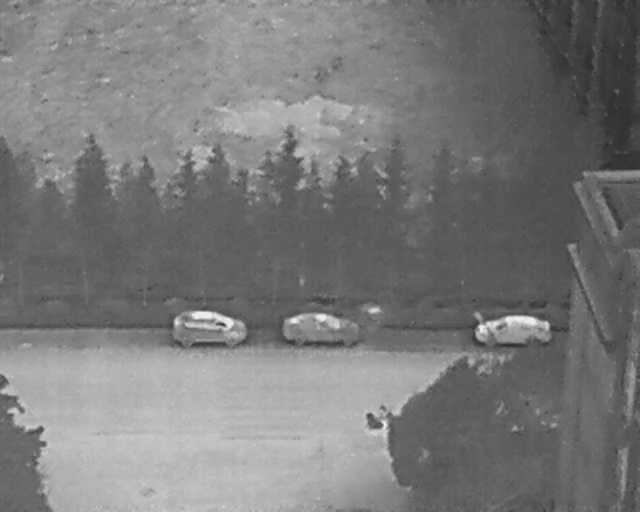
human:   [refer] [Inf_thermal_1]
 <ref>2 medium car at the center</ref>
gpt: <box>[[29, 56, 35, 71, 2], [47, 56, 52, 72, 2]]</box>